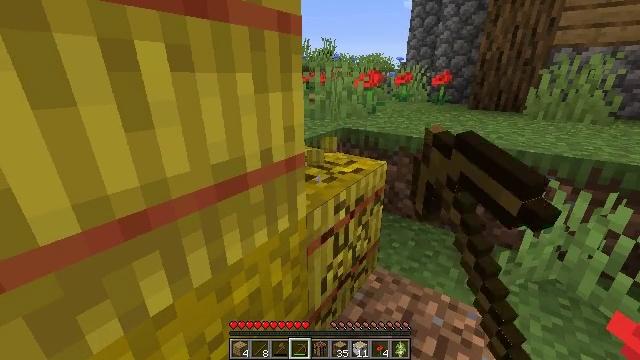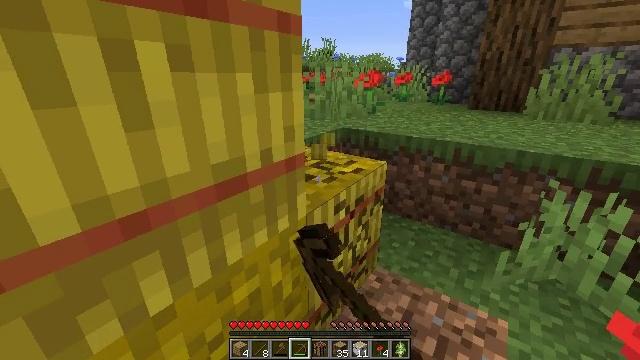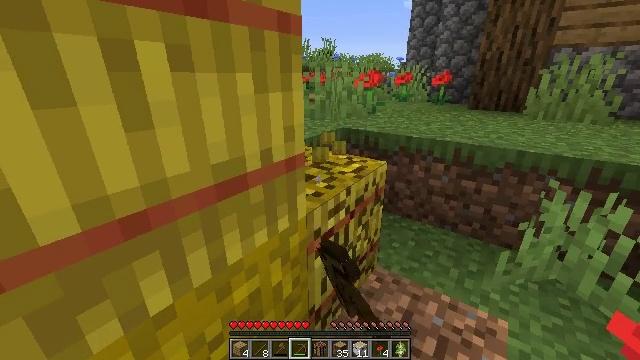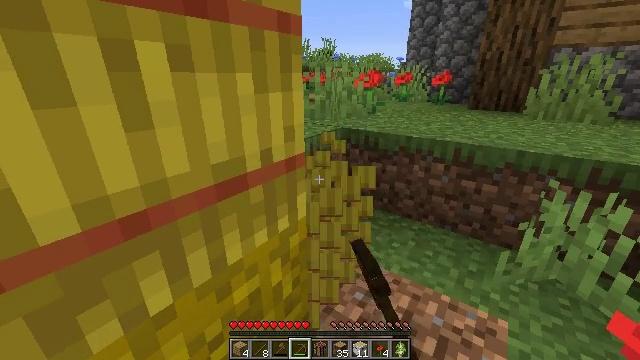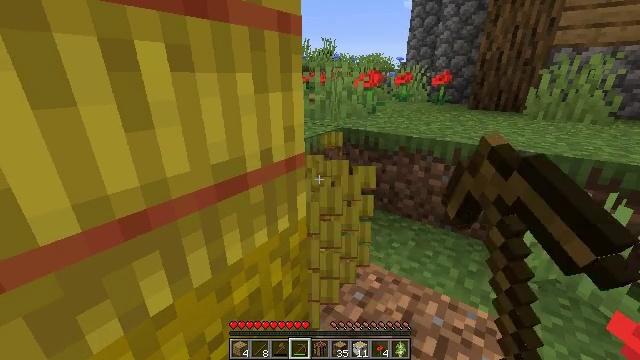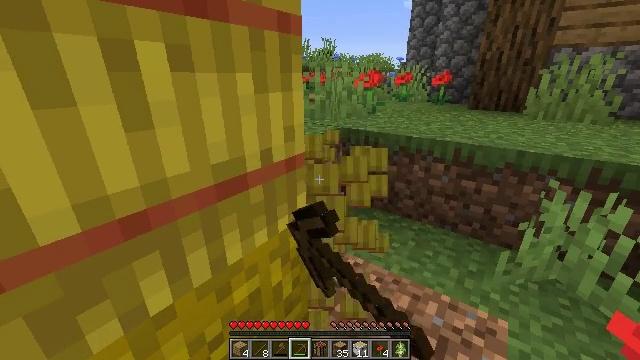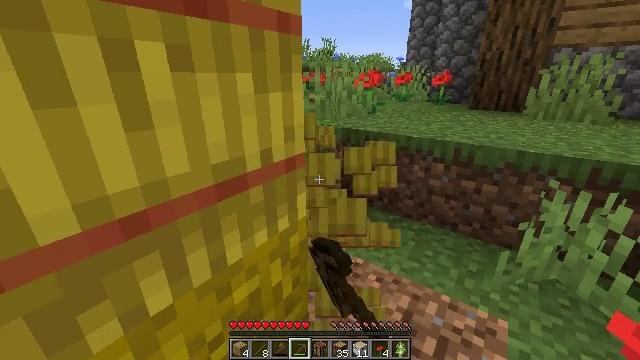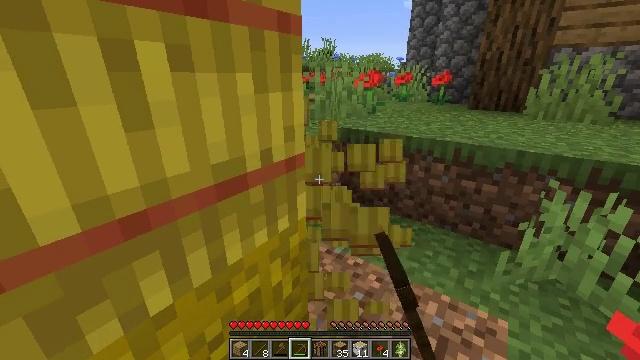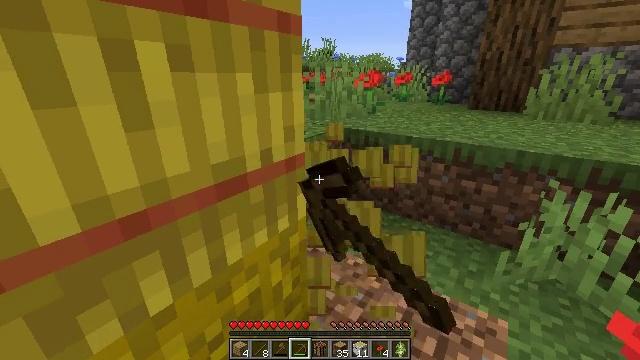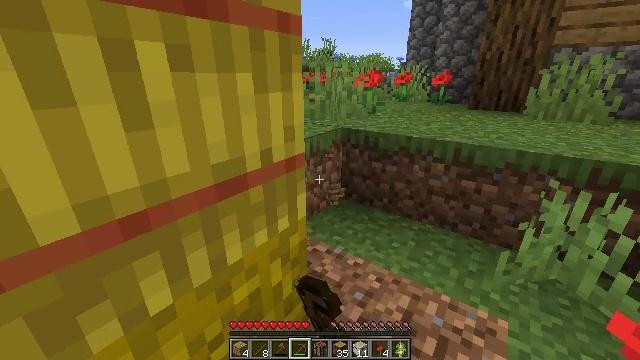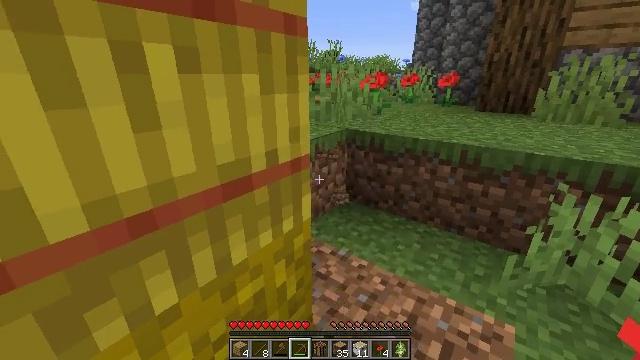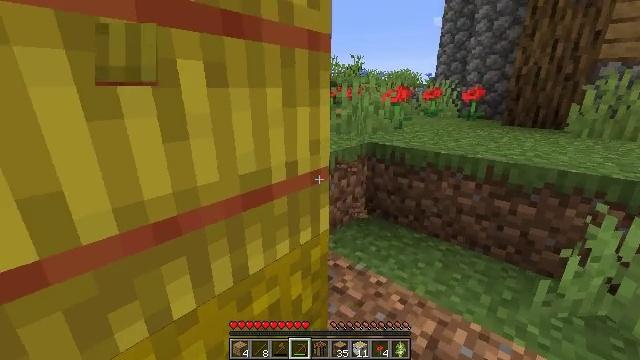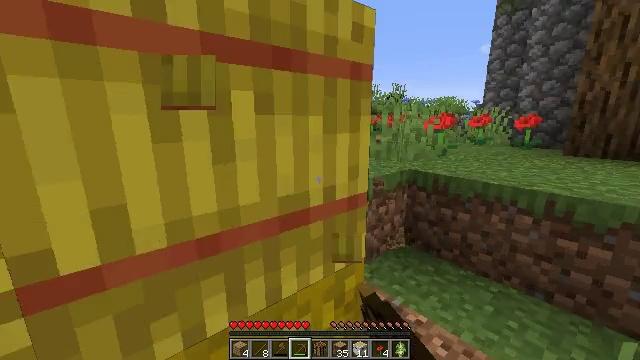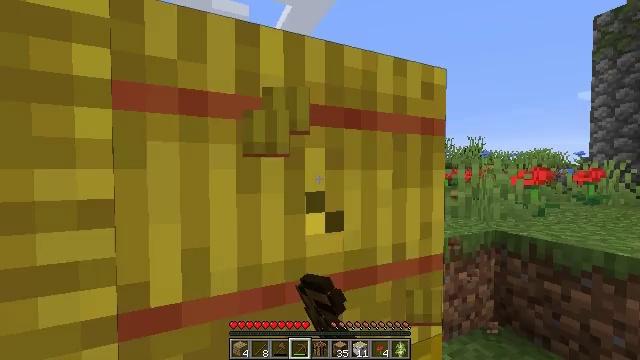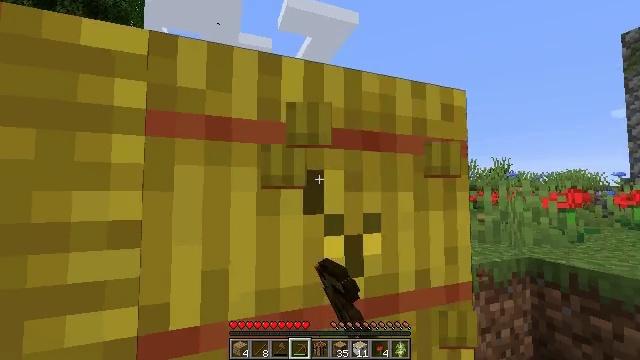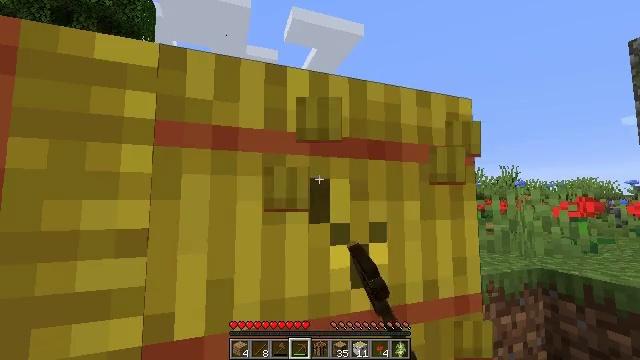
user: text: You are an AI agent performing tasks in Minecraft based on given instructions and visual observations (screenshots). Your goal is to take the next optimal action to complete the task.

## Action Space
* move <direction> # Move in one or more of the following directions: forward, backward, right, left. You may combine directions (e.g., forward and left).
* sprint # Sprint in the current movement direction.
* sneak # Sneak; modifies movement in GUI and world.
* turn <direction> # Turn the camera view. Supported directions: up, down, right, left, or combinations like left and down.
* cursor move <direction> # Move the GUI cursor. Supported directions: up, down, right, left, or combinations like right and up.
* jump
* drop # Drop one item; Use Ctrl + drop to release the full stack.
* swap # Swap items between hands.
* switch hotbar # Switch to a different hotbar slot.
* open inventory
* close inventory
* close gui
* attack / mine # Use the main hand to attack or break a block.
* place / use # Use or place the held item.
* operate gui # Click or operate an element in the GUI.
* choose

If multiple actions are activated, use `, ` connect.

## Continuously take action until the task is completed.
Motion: motion action
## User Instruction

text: Attack the hay block to get hay.
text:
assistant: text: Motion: attack / mine
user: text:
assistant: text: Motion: attack / mine
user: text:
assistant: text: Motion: attack / mine
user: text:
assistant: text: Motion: attack / mine
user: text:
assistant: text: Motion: attack / mine
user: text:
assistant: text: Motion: attack / mine
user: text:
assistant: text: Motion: attack / mine
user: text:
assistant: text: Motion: attack / mine
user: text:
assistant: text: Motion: attack / mine
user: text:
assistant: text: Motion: turn left, attack / mine
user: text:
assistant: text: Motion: turn left and up, attack / mine
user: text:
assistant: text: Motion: turn left and up, attack / mine
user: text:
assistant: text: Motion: turn left and up, attack / mine
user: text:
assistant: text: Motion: turn left and up, attack / mine
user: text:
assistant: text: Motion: turn left and up, attack / mine
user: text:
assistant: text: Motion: attack / mine
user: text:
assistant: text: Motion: attack / mine
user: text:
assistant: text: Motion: attack / mine
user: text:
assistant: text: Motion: attack / mine
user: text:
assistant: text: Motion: attack / mine
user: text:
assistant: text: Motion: attack / mine
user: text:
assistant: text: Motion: attack / mine
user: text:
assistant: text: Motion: attack / mine
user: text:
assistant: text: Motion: attack / mine
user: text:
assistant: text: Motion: attack / mine
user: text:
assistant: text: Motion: attack / mine
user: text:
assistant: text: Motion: attack / mine
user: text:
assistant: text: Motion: attack / mine
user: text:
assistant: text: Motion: attack / mine
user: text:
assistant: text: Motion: attack / mine